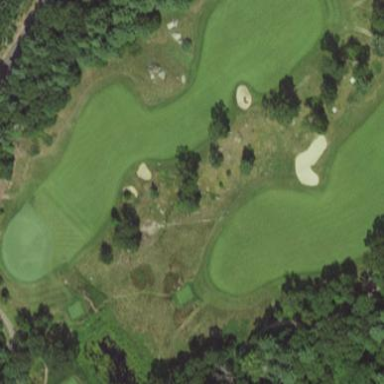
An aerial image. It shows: Golf fairway surrounded by grass.